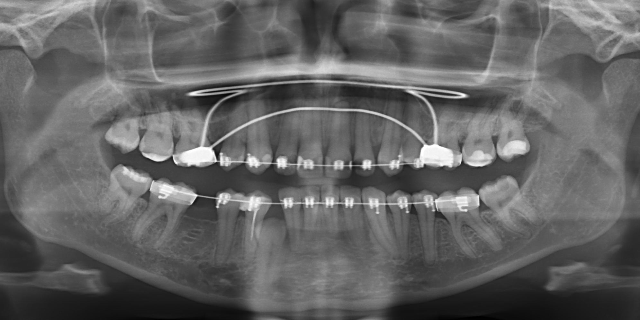
adult